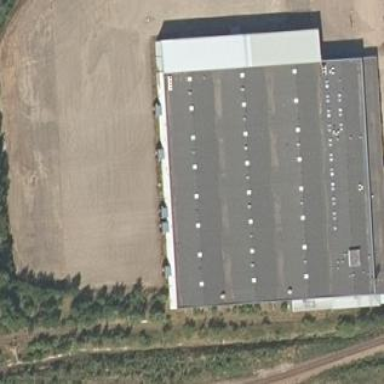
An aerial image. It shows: Warehouse with flat roof.